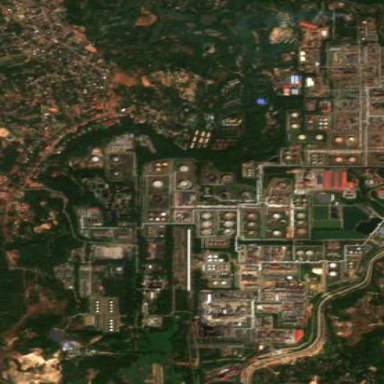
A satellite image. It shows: Industrial area with refinery.